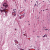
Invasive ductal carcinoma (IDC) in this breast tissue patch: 0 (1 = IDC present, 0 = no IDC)